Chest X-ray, PA view. Patient: 27 years old, sex F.
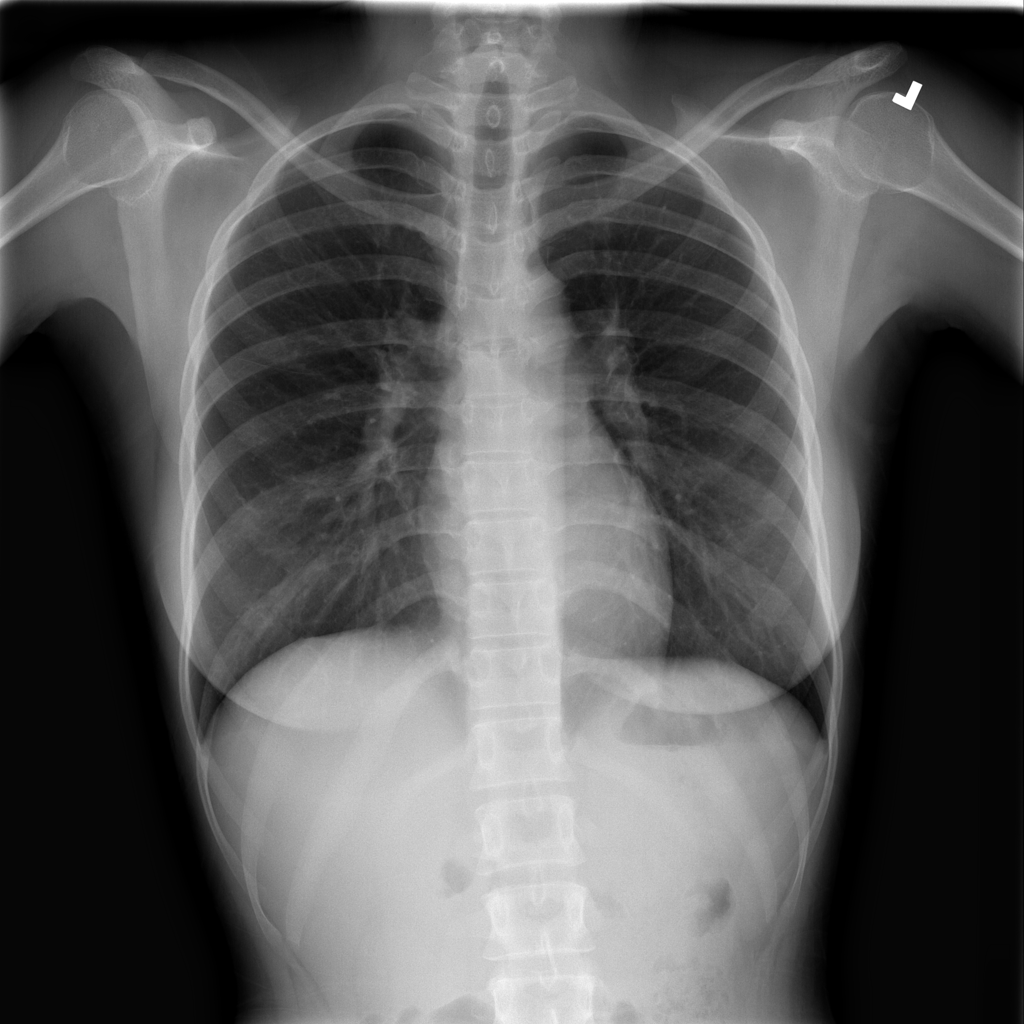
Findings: No Finding